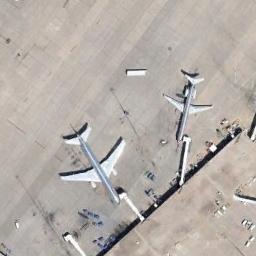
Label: airplane